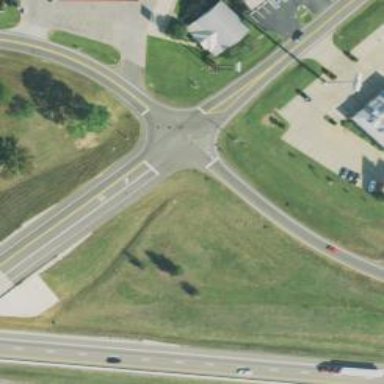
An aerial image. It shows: Stop road.